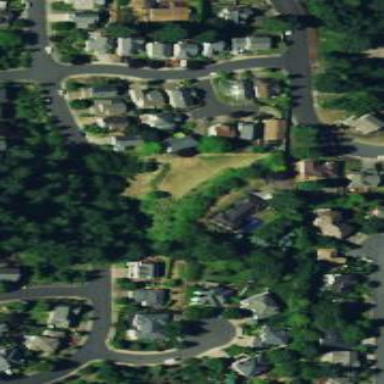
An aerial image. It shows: Residential area in rural setting.